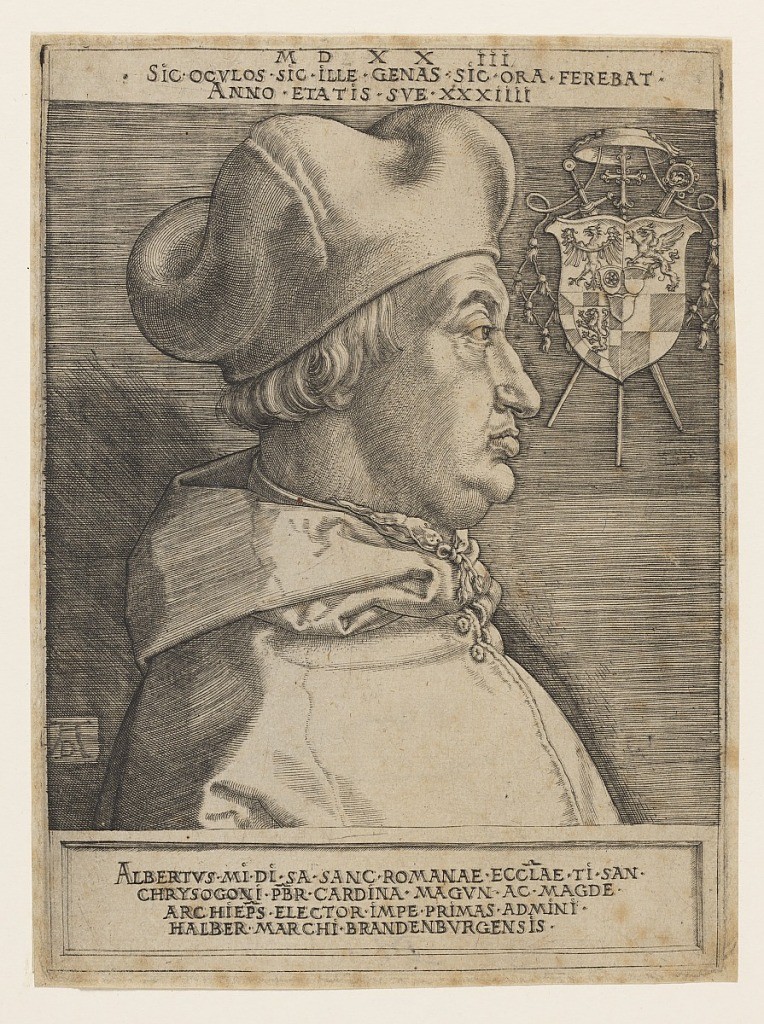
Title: Albrecht of Brandenburg, Archbishop of Mainz
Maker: Albrecht Dürer, German, 1471–1528
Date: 1523
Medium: Engraving on laid paper; verso: graphite
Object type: Print
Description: Vertical format portrait of Cardinal Albert of Brandenburg, Elector and Archibishop of Mainz from 1514-1545 and Archbishop of Magdeburg from 1513-1545. Bust view of figure shown in profile facing the left, wearing cardinal attire. At upper right, the subject's coat of arms, surmounted by cardinal's hat and emblems. Printed text at upper and lower margins contained within black framing lines. Verso: sketches in graphite.